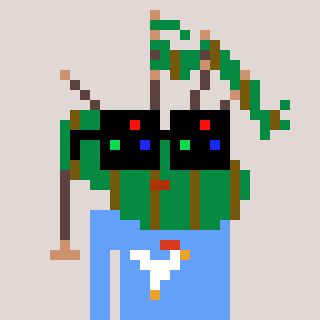
a pixel art character with square black sunglasses, a bagpipe-shaped head and a blue-colored body on a warm background